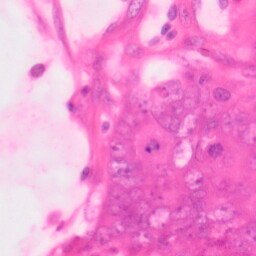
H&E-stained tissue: Colon